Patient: sex M, age 68
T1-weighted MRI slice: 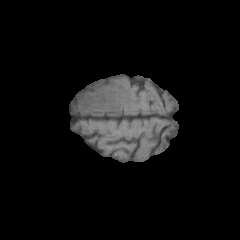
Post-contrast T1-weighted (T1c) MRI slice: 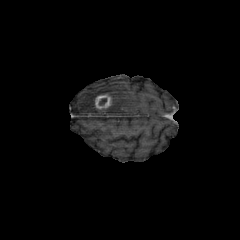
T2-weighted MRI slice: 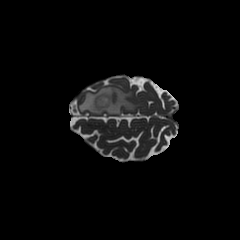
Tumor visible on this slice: yes
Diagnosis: Glioblastoma, IDH-wildtype
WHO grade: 4